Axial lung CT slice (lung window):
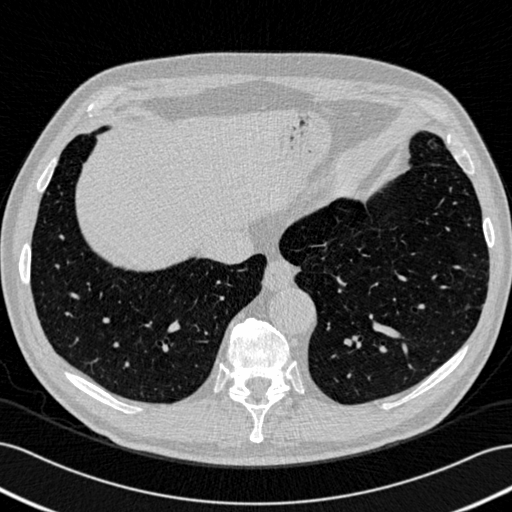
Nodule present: no